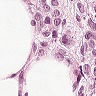
Metastatic tissue present: yes